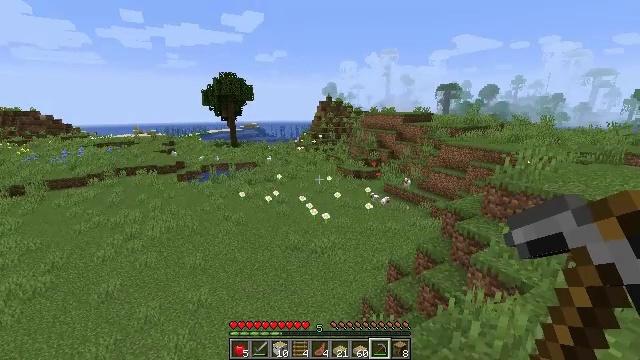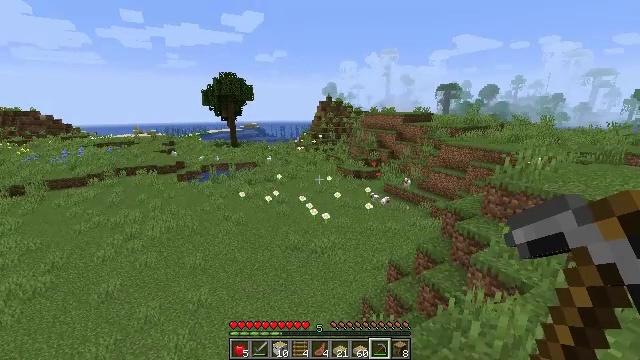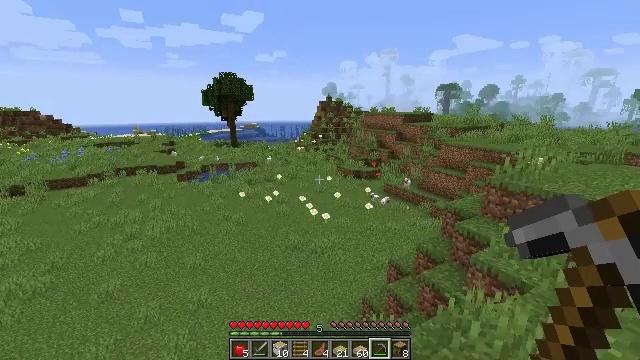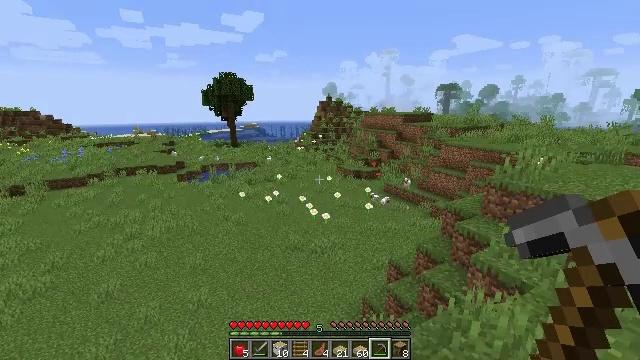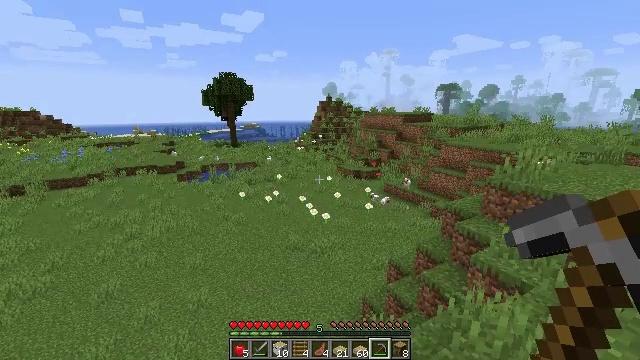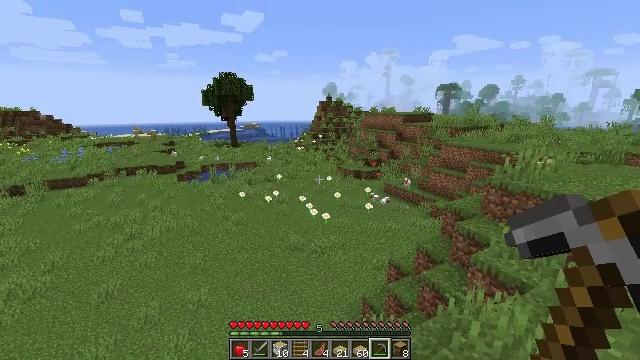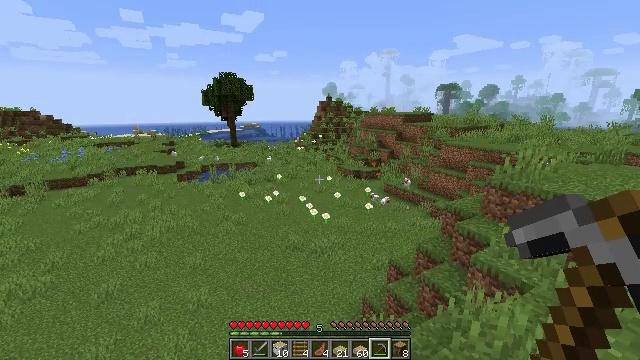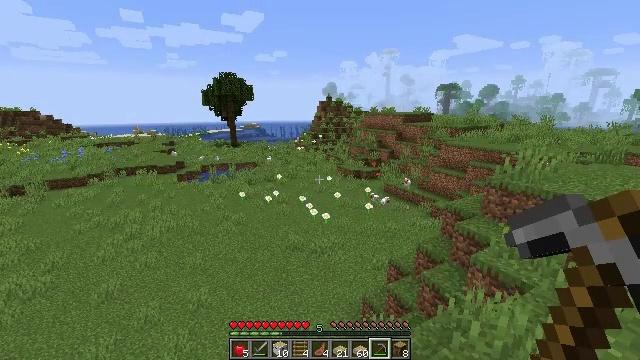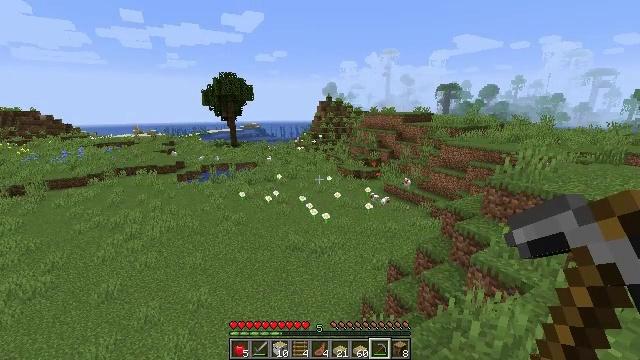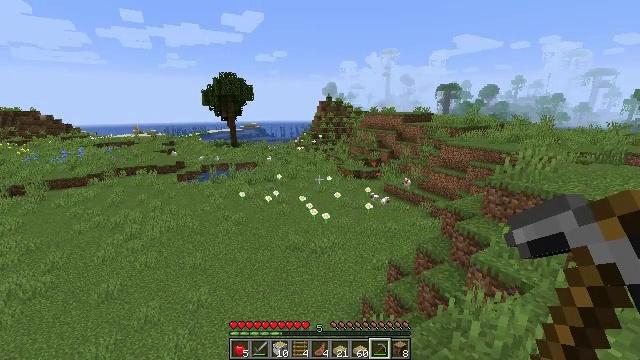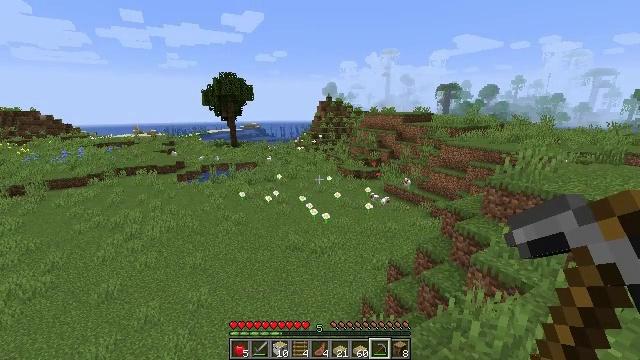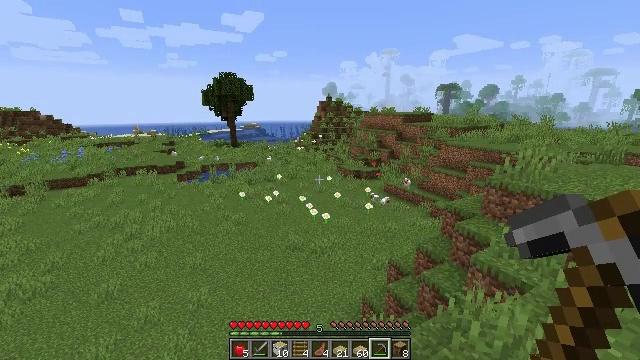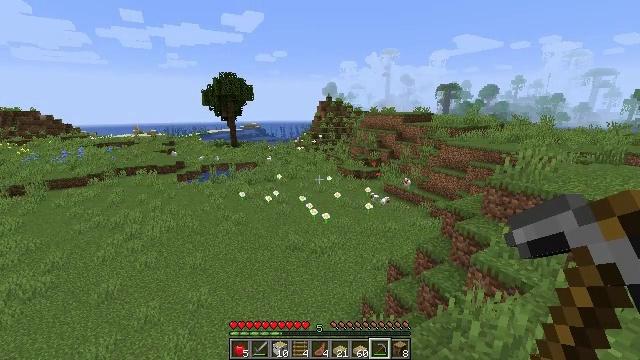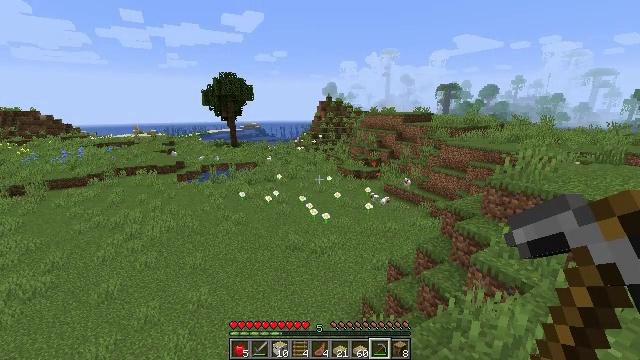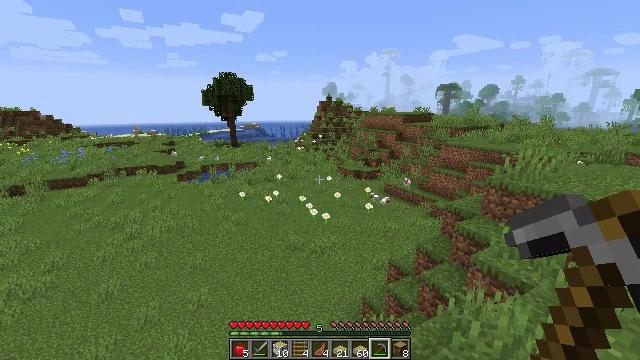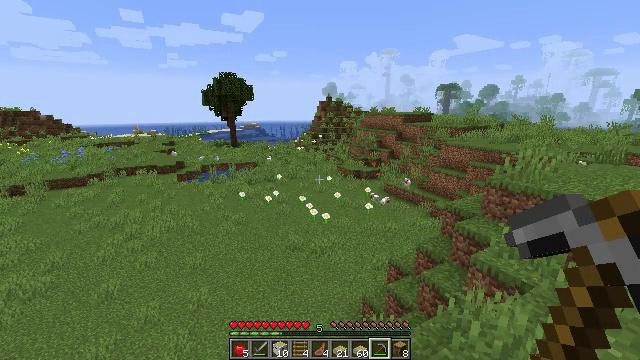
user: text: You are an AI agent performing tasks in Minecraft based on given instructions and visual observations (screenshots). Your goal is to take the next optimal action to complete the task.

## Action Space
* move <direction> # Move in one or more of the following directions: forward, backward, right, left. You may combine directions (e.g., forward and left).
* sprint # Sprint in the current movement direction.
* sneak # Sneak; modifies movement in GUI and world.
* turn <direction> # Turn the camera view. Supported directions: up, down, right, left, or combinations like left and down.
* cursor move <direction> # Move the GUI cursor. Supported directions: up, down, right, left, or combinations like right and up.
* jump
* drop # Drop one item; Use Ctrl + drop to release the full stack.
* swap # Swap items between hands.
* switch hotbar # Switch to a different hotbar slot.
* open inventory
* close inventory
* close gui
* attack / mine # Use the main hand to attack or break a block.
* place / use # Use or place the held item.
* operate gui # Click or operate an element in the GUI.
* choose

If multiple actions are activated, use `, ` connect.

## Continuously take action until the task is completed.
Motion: motion action
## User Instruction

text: Open the crafting table to craft a birch door.
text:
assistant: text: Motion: no_op
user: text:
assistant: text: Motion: no_op
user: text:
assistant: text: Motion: no_op
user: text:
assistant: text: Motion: no_op
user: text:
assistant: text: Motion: no_op
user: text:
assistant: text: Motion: no_op
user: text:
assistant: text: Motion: no_op
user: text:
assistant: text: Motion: no_op
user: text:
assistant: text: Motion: no_op
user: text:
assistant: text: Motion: no_op
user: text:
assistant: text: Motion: no_op
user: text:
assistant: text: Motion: no_op
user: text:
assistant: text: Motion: no_op
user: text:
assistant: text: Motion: no_op
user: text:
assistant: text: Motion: no_op
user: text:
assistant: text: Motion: no_op
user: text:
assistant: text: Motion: no_op
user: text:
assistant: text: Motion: no_op
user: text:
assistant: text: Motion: no_op
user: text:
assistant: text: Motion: no_op
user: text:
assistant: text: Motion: no_op
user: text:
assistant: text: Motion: no_op
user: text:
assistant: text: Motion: no_op
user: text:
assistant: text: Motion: no_op
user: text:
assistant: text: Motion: no_op
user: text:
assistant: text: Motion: no_op
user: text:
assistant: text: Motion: no_op
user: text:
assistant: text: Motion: no_op
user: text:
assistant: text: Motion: no_op
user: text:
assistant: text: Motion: no_op